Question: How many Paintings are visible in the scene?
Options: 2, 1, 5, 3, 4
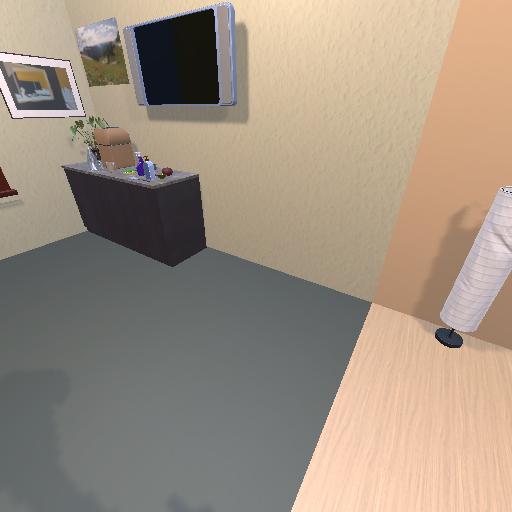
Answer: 2